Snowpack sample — Snodgrass Mountain, Crested Butte, Colorado (2/4/25, 12:06 PM MST)
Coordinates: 38.923, -106.968
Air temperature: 35 °F
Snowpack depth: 80 cm
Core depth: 60 cm
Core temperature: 32 °F
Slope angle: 14°, slope face: 78°
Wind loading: low
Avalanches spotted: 0
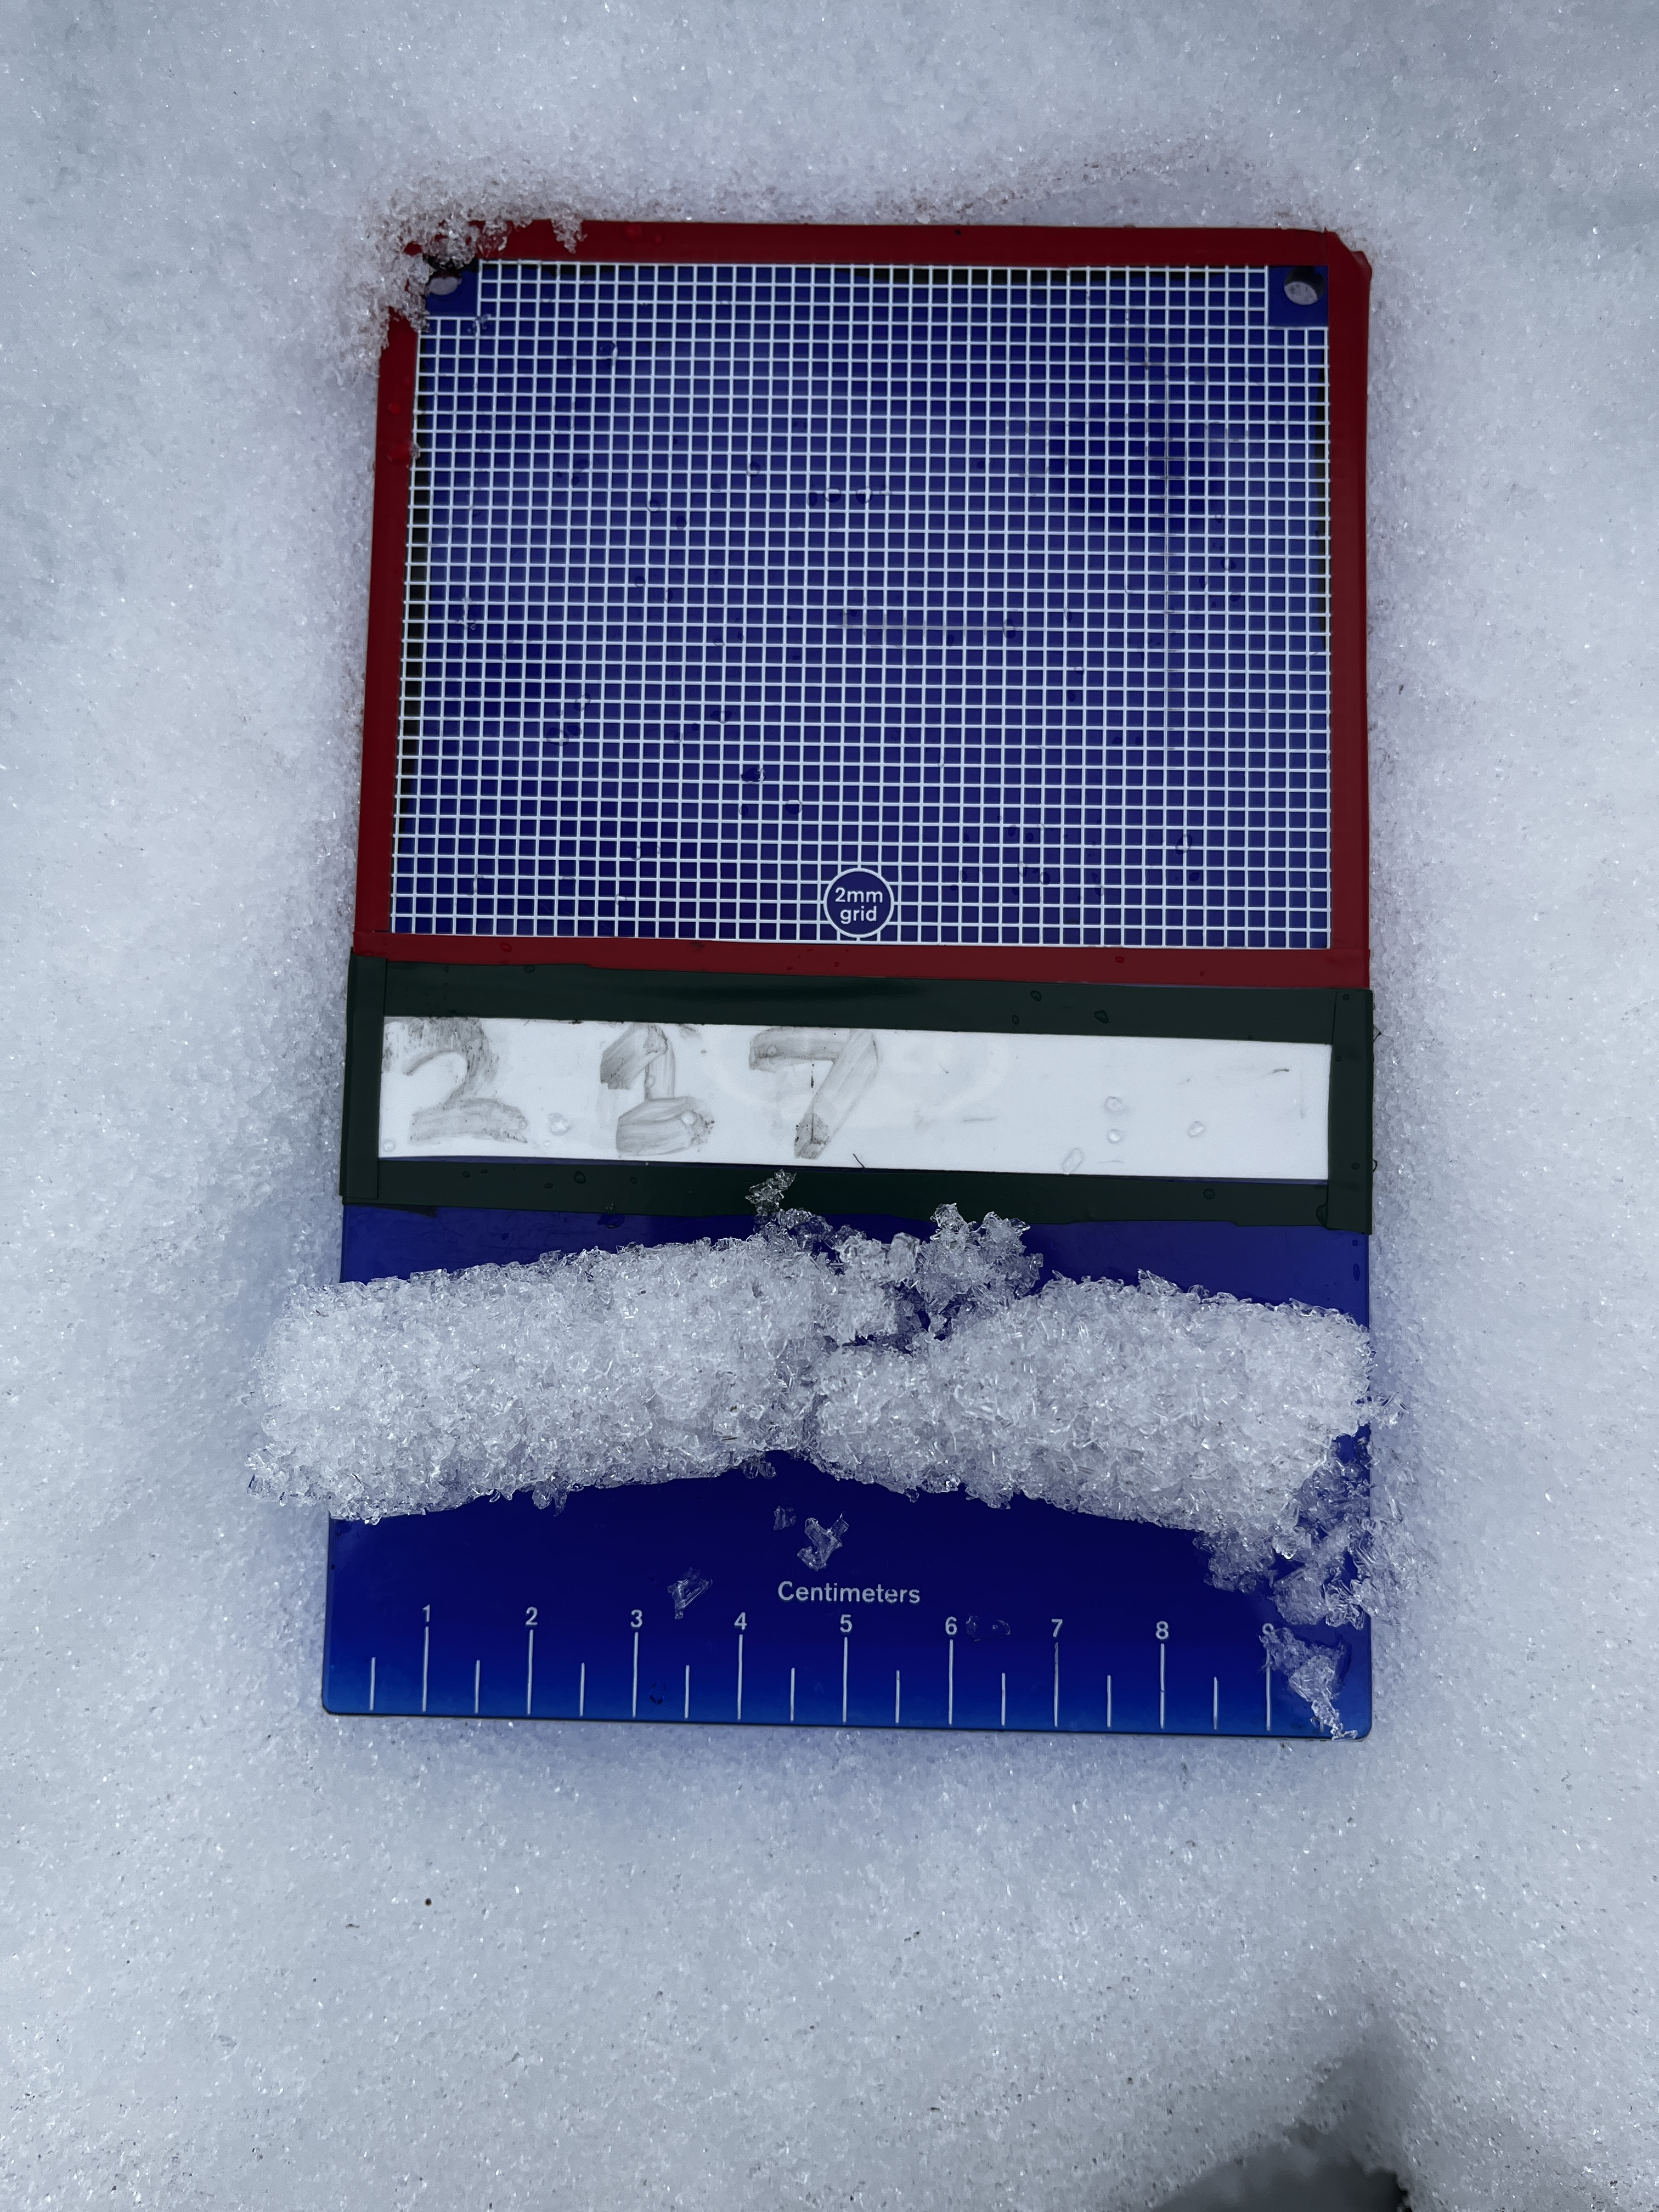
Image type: crystal_card
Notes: No avalanches nearby, unusually warm weather for the last month reported by residents, Collected 25 yards from treeline